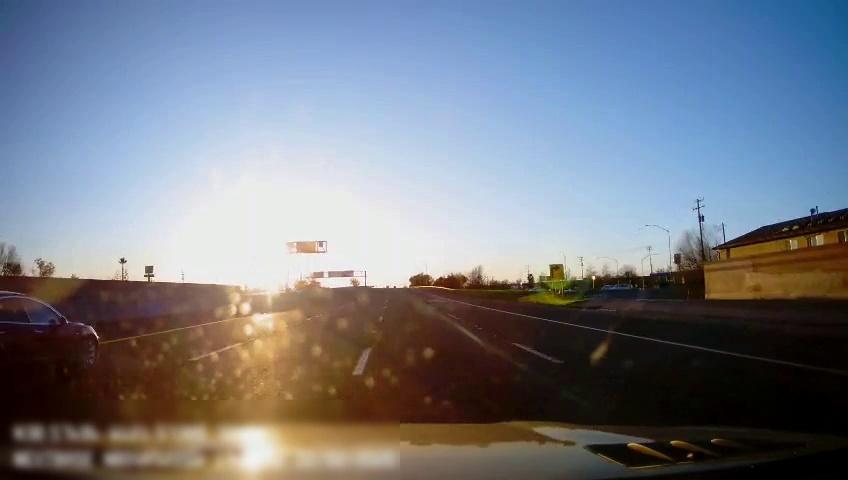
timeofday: Day
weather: Sunny
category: Drivable Space
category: Vehicles | Car
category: Vehicles | SUV
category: Vehicles | SUV
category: Drivable Space
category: Lanes | Alternate Lane
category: Lanes | Current Lane
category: Lanes | Current Lane
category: Lanes | Current Lane
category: Lanes | Current Lane
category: Traffic | Signs